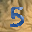
Label: 5